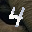
Label: 4